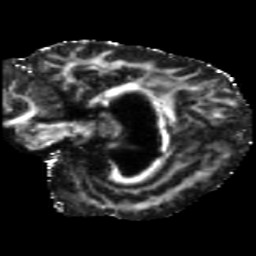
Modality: FA
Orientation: sagittal
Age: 52
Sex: male
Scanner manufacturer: siemens
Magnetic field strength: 3 T
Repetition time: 5.47 s
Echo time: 0.0854 s